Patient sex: F
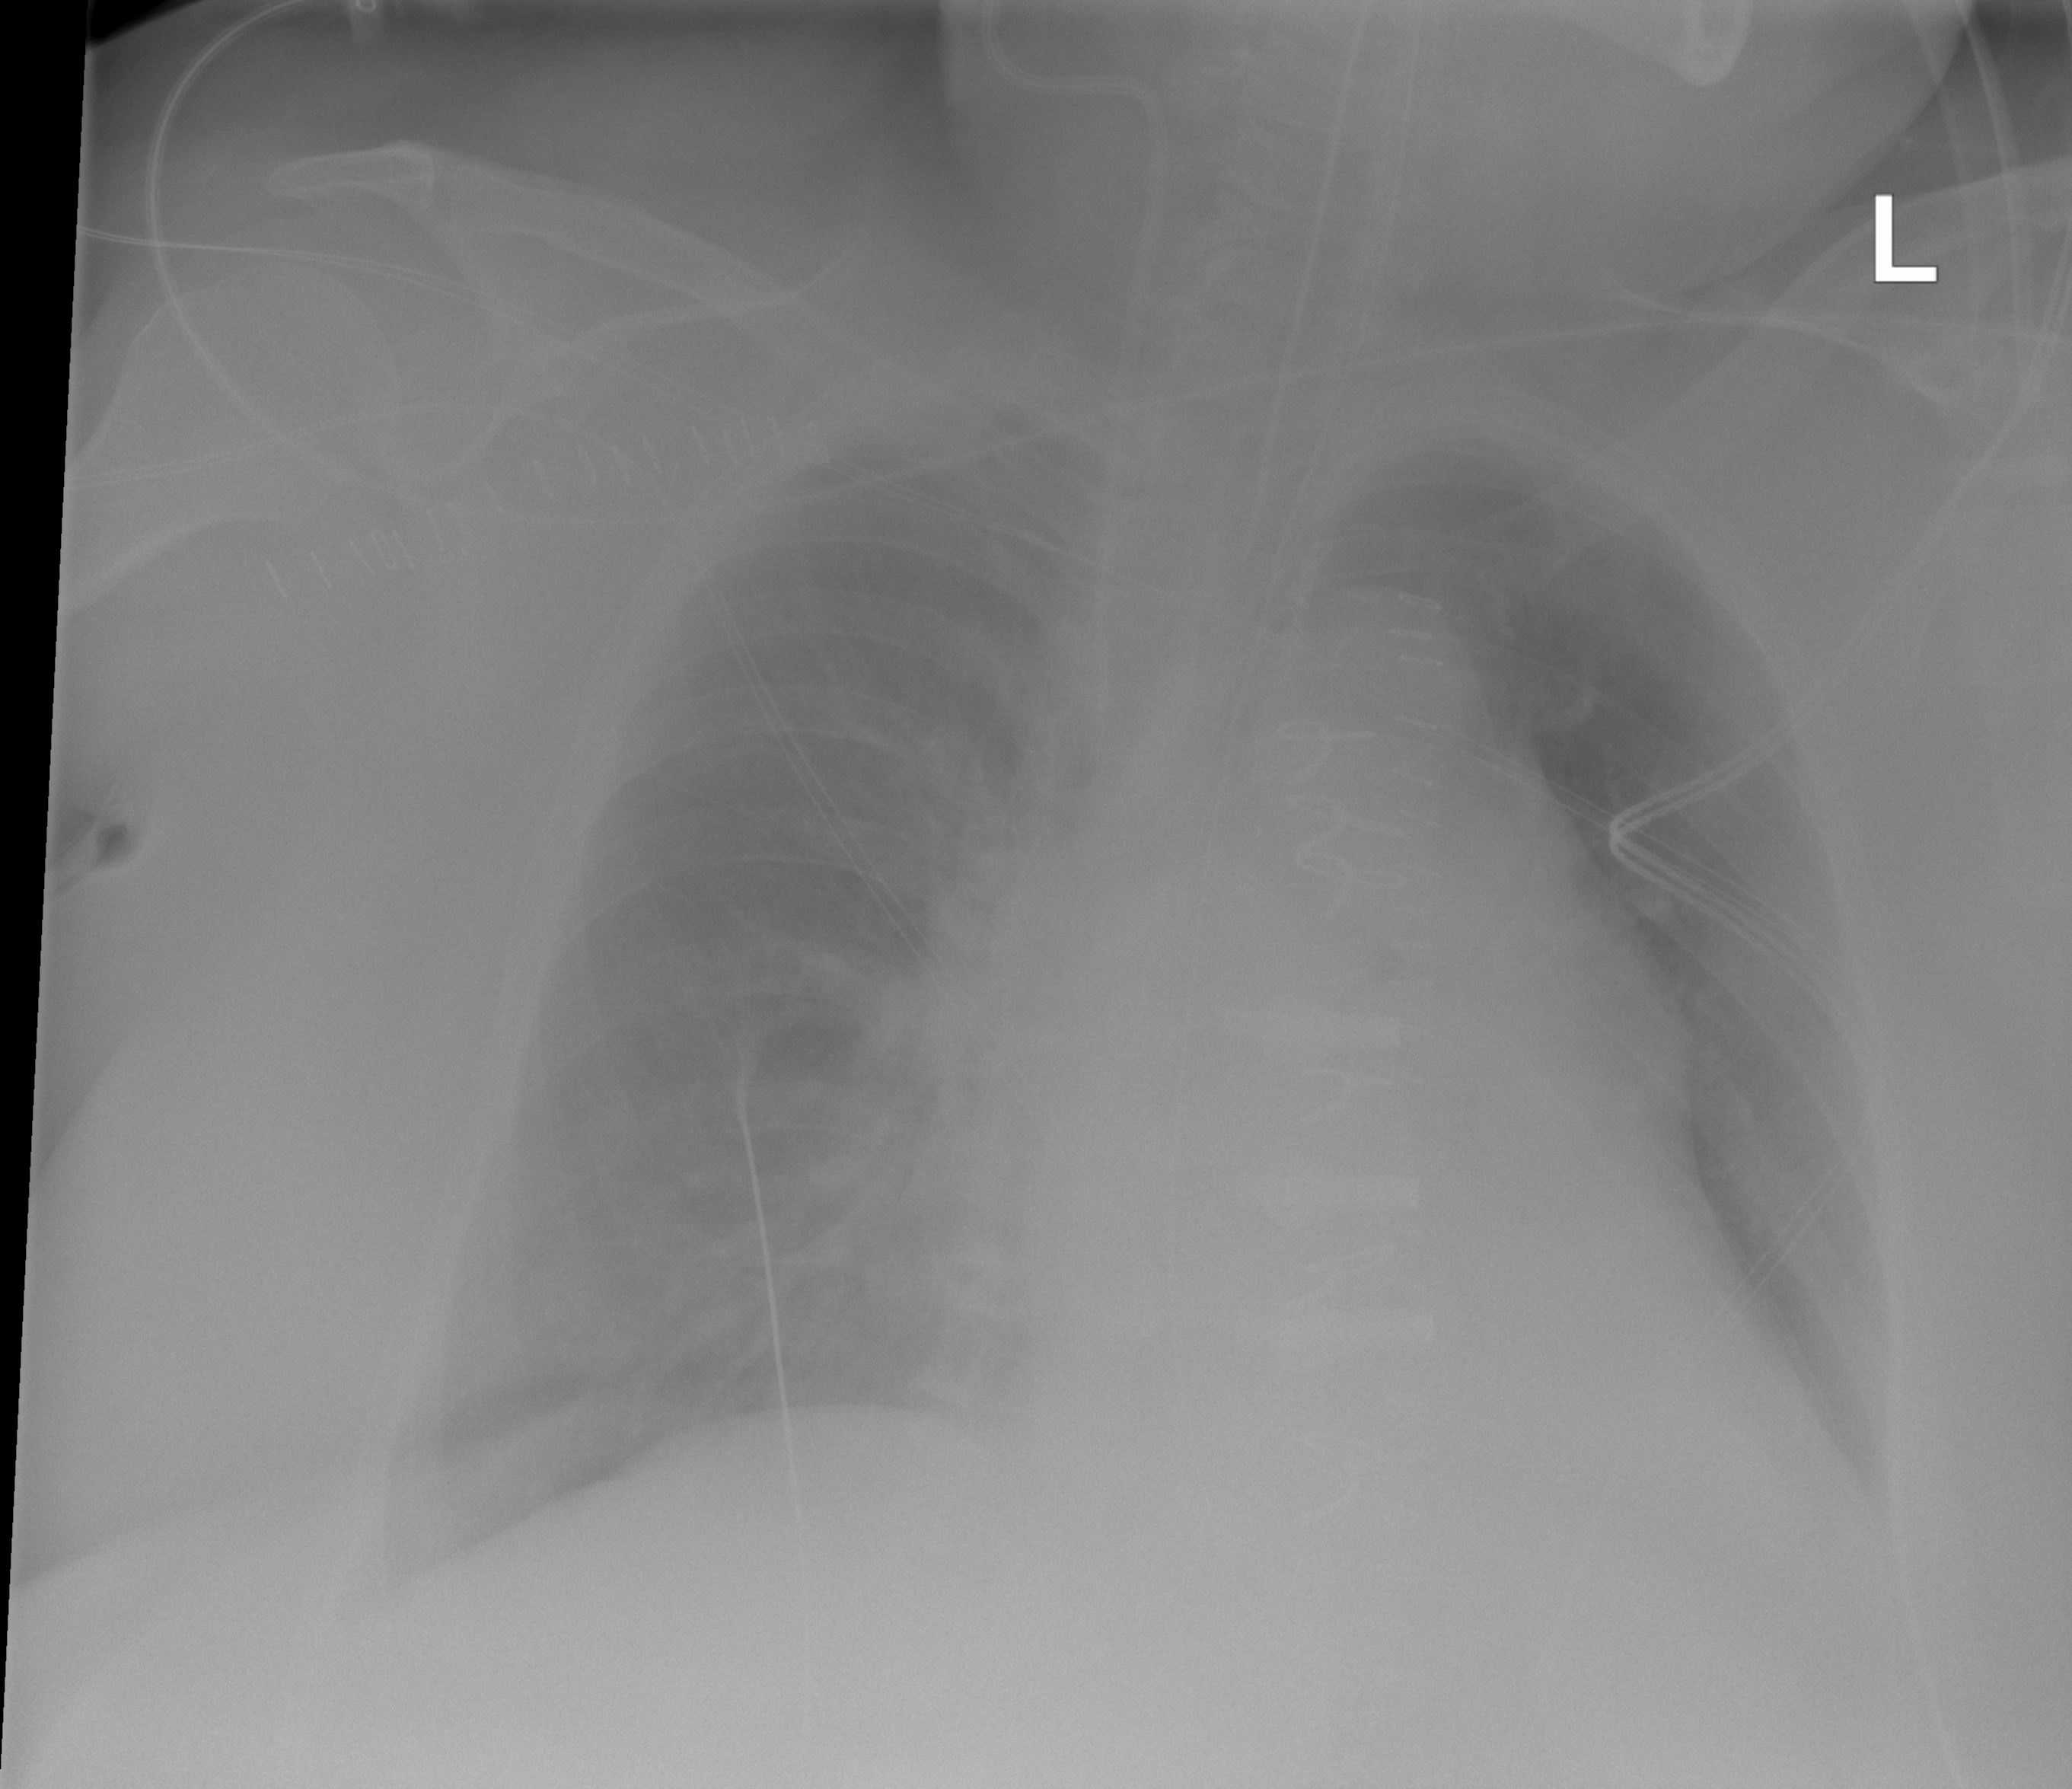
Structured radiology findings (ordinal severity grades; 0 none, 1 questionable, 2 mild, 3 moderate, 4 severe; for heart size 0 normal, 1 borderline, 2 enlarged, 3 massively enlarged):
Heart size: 2
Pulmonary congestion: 2
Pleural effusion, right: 2
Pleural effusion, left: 1
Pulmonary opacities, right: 1
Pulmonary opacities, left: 0
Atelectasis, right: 2
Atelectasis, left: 2